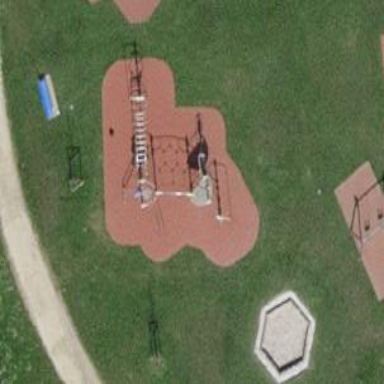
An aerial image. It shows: Playground featuring slide.